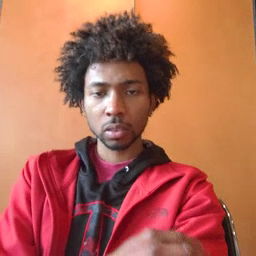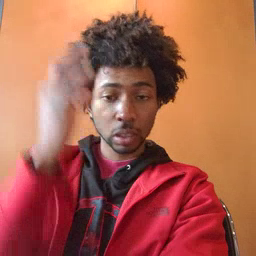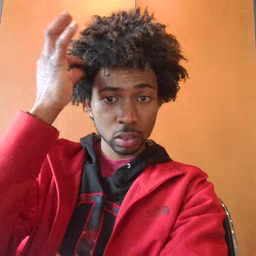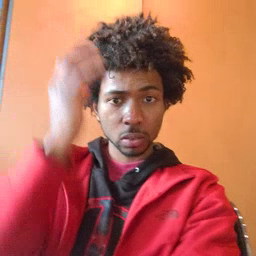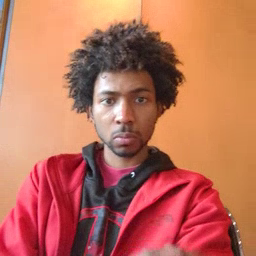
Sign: hair